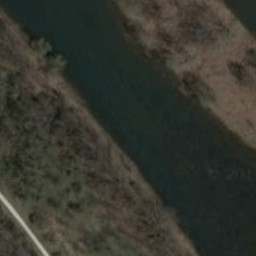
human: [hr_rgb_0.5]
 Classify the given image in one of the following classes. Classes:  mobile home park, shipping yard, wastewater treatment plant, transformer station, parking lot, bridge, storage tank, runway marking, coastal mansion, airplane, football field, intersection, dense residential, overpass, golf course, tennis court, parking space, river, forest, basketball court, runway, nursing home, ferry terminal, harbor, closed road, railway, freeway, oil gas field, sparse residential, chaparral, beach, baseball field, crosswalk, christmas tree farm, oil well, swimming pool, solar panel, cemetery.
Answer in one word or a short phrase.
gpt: river